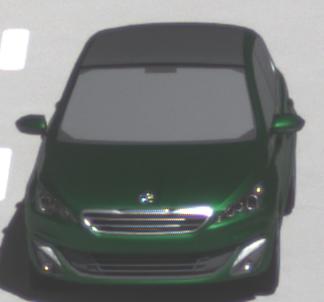
Make: Peugeot
Model: 308 VTi 82
Detailed model: 308 (II)
Model produced from: 2013/09
Model produced until: 2014/11
Doors: 5
Color: green
Road condition: dry road
Daytime: midday
Contrast: high contrast